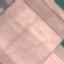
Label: AnnualCrop